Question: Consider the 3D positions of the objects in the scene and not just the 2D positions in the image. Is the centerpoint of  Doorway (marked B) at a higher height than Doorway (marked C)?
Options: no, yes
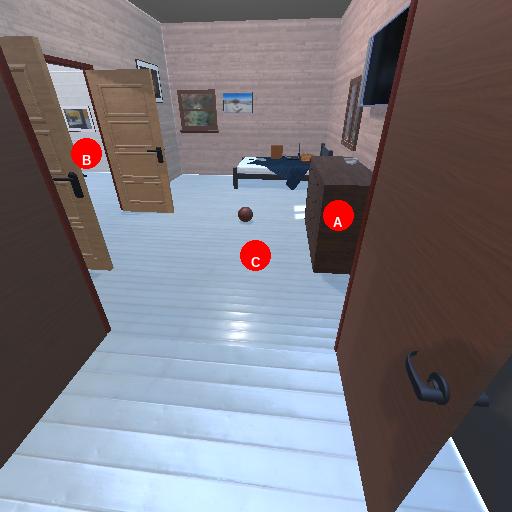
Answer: no